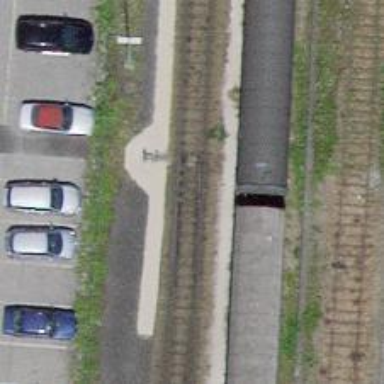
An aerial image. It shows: Railway yard with one track in service.